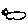
Label: cloud